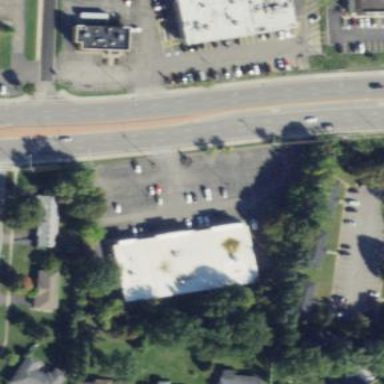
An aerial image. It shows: Retail area.